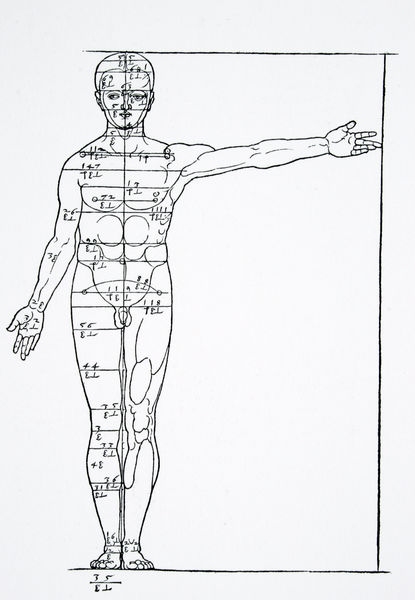
Titel: Die Proportionslehre, Buch II, Vorderansicht eines schlanken Mannes, den linken Arm seitwärts gestreckt
Künstler: Albrecht Dürer
Standort: viele Standorte
Institution: Seriendruck
Schlagwörter: akt, baum, fuß, hand, kopf, körper, mann, nackt, brust, finger, frau, geste, grau, haar, mitte, mund, nase, ohr, skizze, zeichnung, masse, anatomie, arm, arme, augen, gesicht, mensch, hände, boden, auge, frontal, ohren, renaissance, schulter, beine, bein, füße, holzschnitt, papier, studie, fläche, linien, muskeln, zahlen, ziffern, einheit, streifen, nabel, bauch, bauchnabel, ellenbogen, geschlecht, knie, oberschenkel, schenkel, waden, zehe, zehen, oberkörper, oberarm, striche, penis, hälfte, buch, ideal, schienbein, becken, druck, druckgraphik, stich, seite, schwarzweiß, strich, beschriftung, schritt, medizin, senkrecht, zahl, ausgestreckt, unterarm, muskel, hamd, plan, dürer, halbiert, umrisslinien, rumpf, proportionen, aufbau, traktat, maßstab, zeichung, michelangelo, goldener schnitt, länge, berechnung, mass, bezeichnungen, abmessung, massangaben, maßeinheit, proportion, genital, messung, vermessung, brüche, abstand, albrecht, albrecht dürer, größe, verhältnis, lehrbuch, messen, rechnen, mase, proportionsstudie, abstände, akkupunktur, akupunktur, anthropometrie, genitalien, vitruv, maßeinheiten, buch von menschlicher proporti, ampelmännchen, expressionisums, größ, lehrtafel, miskeln, musle, 1570, 1528, körperzonen, armlänge, körpermass, waden#, mmaßstab, nanatomie, vier bücher von menschlicher proportion, kopflängen